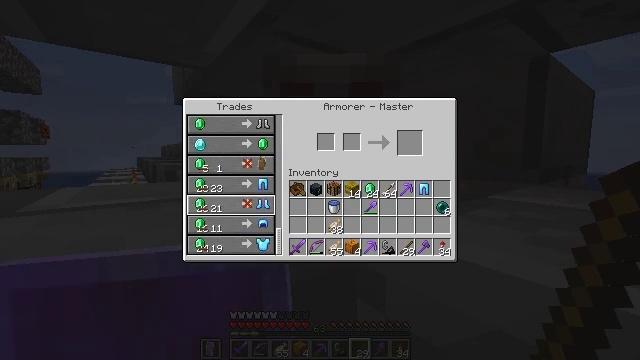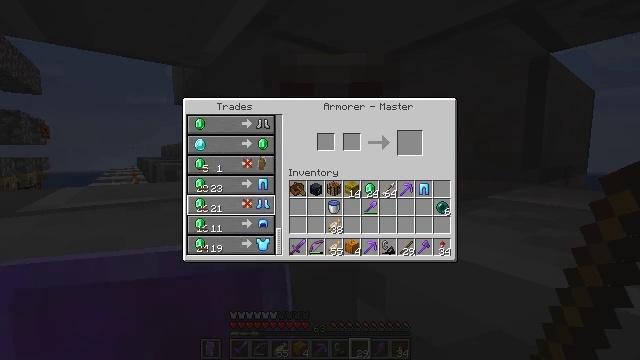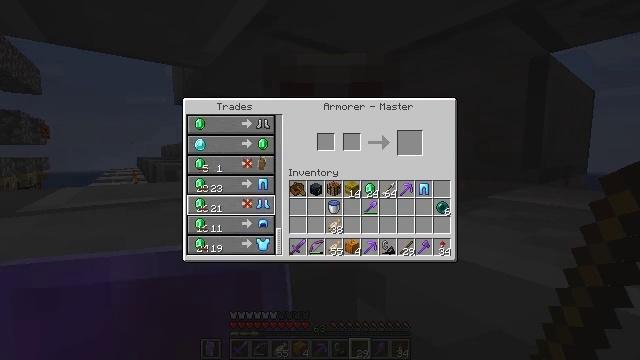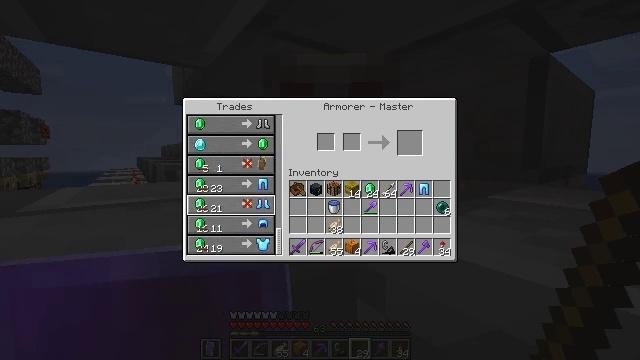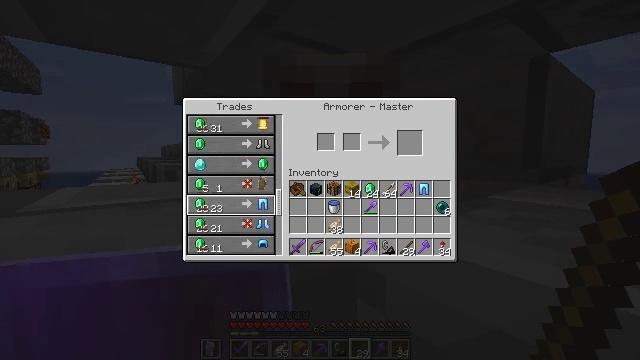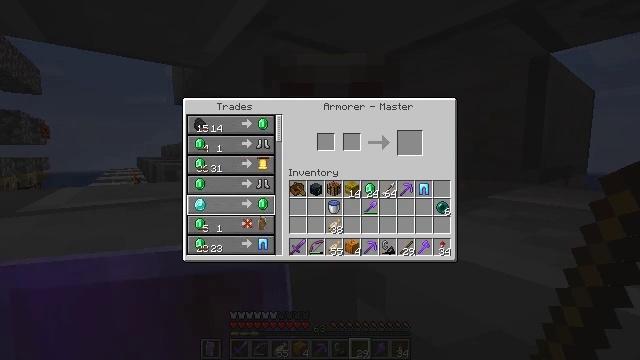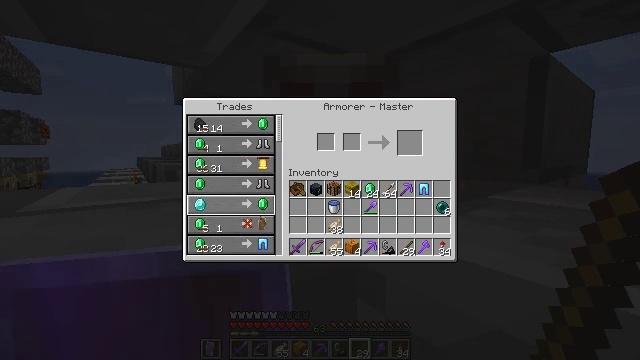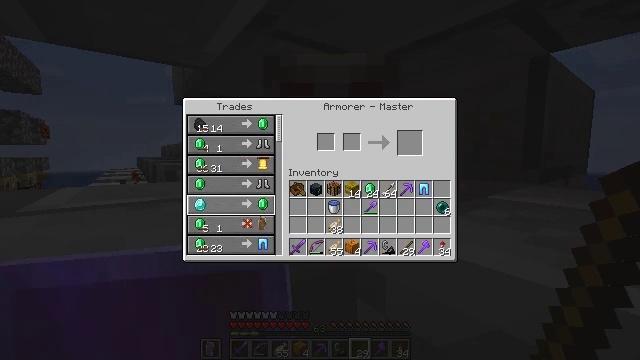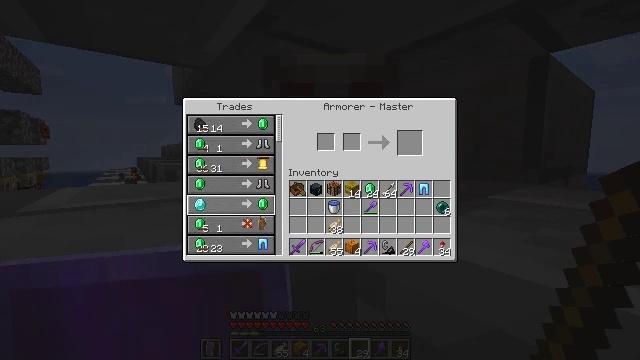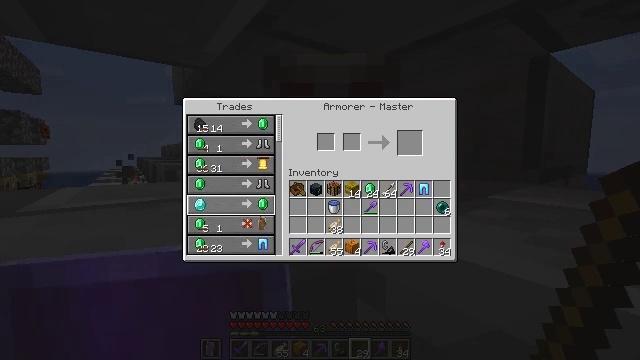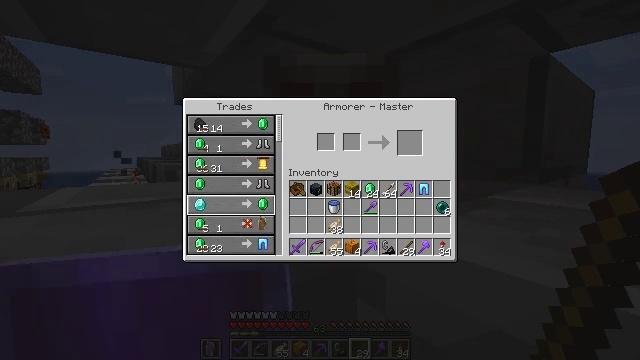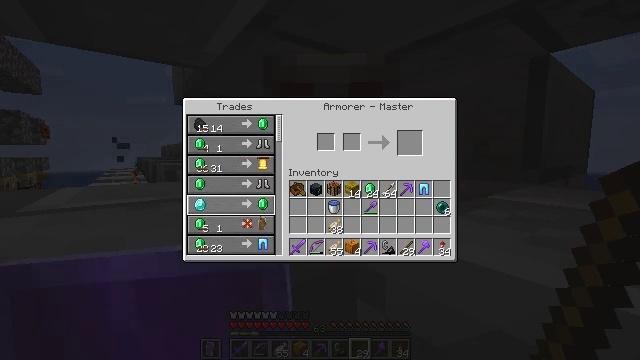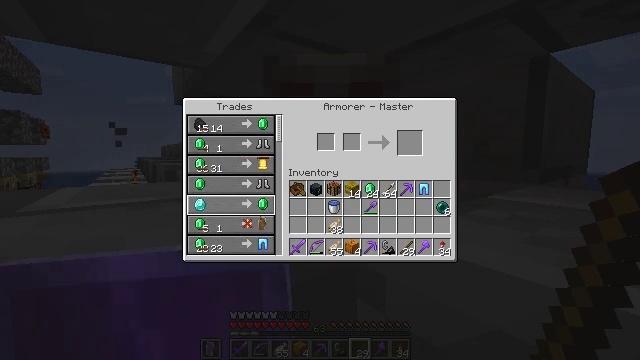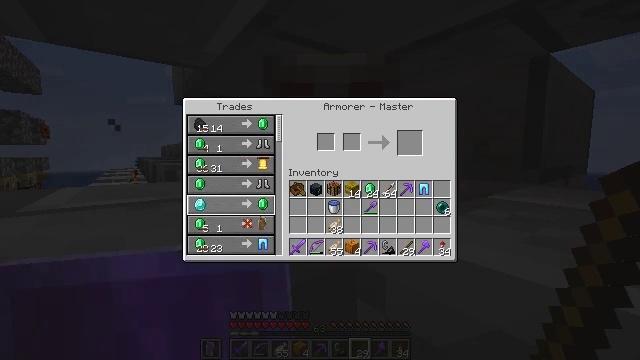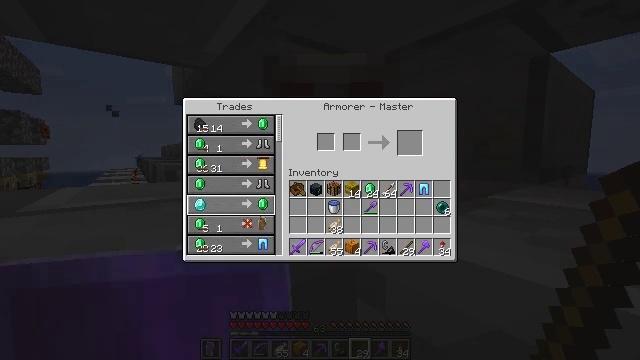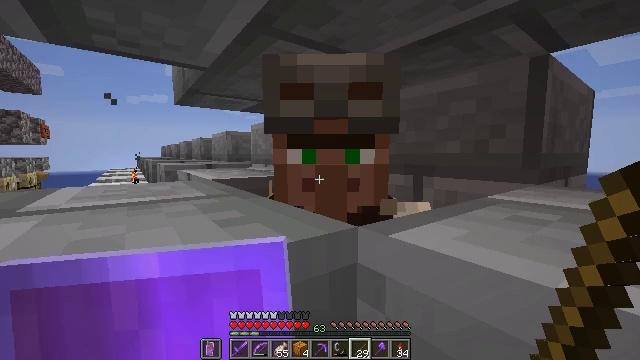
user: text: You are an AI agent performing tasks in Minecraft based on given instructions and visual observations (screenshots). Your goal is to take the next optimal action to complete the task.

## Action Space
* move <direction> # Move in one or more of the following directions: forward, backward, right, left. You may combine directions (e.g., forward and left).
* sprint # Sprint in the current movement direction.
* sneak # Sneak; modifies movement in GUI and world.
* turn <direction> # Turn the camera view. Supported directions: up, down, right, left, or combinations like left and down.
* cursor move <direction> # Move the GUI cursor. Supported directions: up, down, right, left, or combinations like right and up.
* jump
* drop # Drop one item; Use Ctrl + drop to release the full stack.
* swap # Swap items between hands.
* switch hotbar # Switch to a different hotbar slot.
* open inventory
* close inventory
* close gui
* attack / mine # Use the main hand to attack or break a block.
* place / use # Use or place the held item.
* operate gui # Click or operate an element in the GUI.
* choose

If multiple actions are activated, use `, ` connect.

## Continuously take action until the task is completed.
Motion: motion action
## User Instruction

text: Gather the blast furnace into your inventory.
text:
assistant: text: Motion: no_op
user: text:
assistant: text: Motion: no_op
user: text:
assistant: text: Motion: no_op
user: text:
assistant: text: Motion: no_op
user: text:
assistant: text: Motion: no_op
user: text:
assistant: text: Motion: no_op
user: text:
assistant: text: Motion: no_op
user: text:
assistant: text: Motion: no_op
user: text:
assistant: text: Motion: no_op
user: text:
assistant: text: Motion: no_op
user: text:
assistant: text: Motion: no_op
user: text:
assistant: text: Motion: no_op
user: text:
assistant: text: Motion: no_op
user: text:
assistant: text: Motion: no_op
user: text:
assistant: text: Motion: no_op
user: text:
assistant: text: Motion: no_op
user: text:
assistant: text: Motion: no_op
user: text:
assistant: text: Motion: no_op
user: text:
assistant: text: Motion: no_op
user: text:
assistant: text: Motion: no_op
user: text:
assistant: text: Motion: no_op
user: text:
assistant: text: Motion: no_op
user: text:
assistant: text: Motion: no_op
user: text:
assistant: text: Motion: no_op
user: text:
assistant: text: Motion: no_op
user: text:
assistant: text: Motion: no_op
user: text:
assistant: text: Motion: no_op
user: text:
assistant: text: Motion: no_op
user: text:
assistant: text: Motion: no_op
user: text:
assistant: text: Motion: open inventory